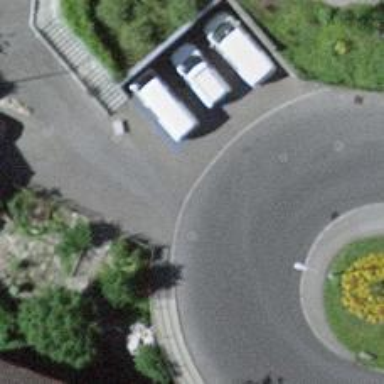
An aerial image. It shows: Kerb serving as barrier.